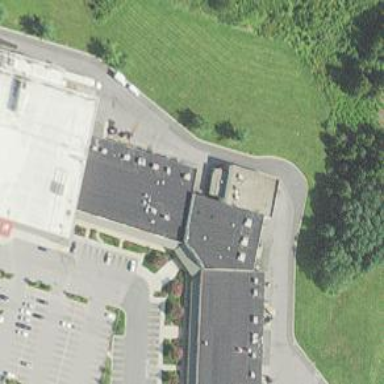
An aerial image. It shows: Veterinary facility.